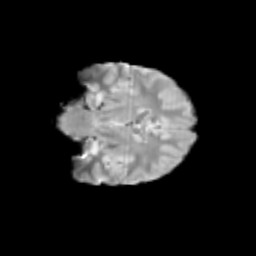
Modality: T2w
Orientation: coronal
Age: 12
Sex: female
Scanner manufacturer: siemens
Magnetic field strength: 3 T
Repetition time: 3.8 s
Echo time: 0.07 s